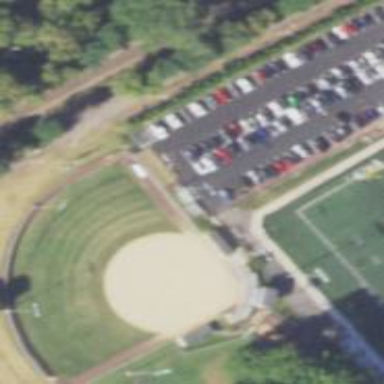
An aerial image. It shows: Baseball pitch for leisure and sports activities.